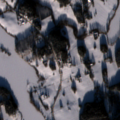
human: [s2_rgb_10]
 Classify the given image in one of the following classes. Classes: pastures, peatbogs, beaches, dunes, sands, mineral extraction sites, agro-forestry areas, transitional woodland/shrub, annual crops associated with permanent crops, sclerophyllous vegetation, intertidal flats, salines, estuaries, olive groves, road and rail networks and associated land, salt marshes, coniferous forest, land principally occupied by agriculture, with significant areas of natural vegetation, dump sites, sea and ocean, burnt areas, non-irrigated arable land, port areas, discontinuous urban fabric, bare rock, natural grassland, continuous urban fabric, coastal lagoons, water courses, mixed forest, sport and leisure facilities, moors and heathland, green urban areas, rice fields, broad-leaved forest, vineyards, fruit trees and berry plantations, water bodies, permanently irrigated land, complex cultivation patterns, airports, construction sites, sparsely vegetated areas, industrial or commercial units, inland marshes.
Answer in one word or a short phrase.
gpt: land principally occupied by agriculture, with significant areas of natural vegetation, coniferous forest, mixed forest, water bodies